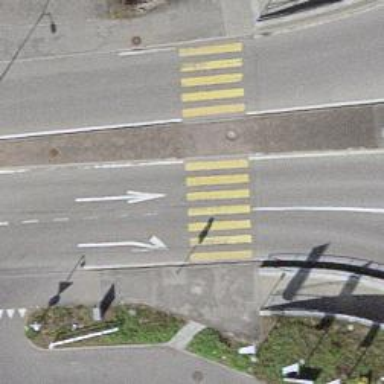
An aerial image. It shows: Traffic calming island.